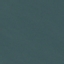
Label: SeaLake